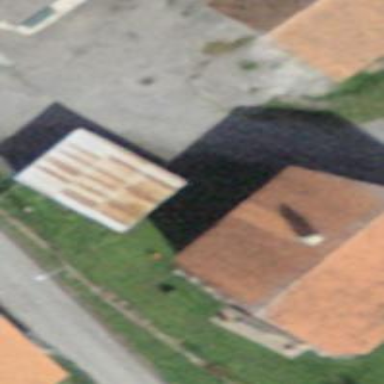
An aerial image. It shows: Shed building.